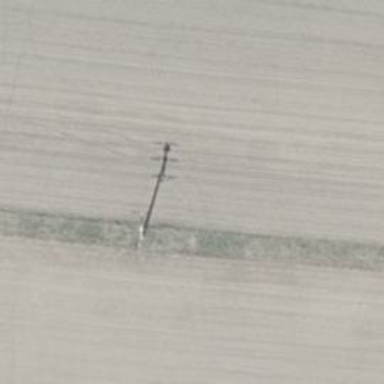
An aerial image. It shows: Minor power line.